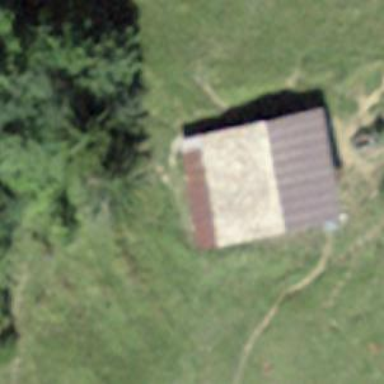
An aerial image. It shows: Rural barn.